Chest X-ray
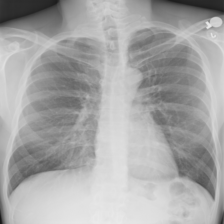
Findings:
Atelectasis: negative
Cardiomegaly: negative
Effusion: negative
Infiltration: negative
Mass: negative
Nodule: negative
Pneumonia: negative
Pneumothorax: negative
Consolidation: negative
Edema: negative
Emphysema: negative
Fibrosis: negative
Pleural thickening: negative
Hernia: negative